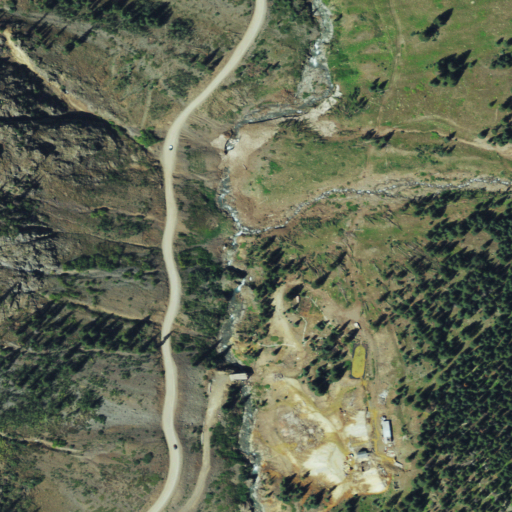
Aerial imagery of valley in Colorado named Burns Gulch containing grassland, evergreen forest, open development, low intensity development, woody wetlands, barren land, shrub, herbaceous wetlands, and medium intensity development